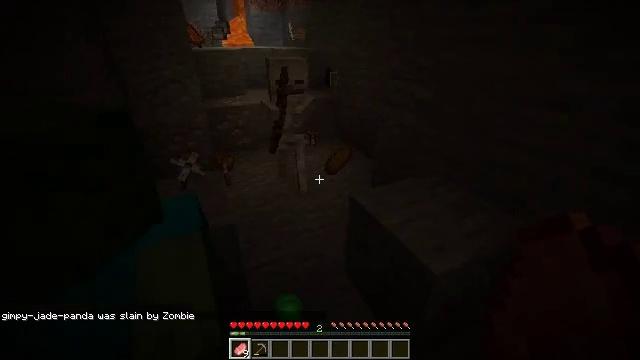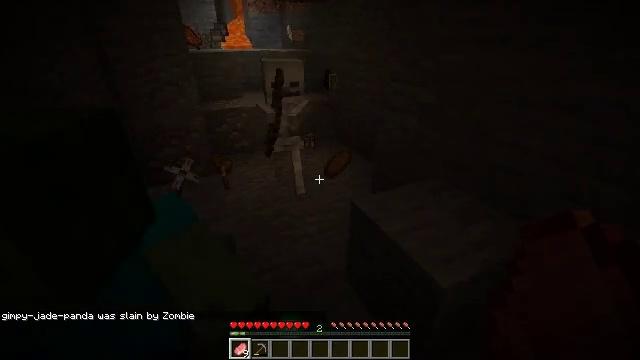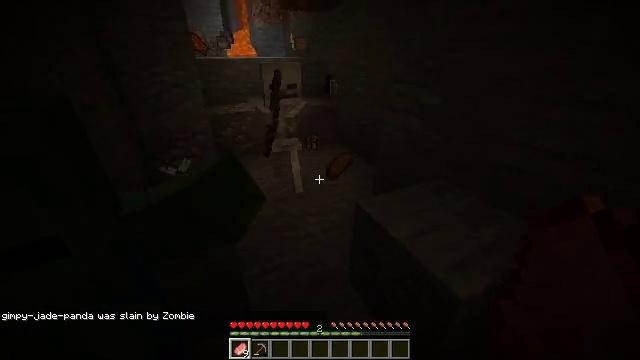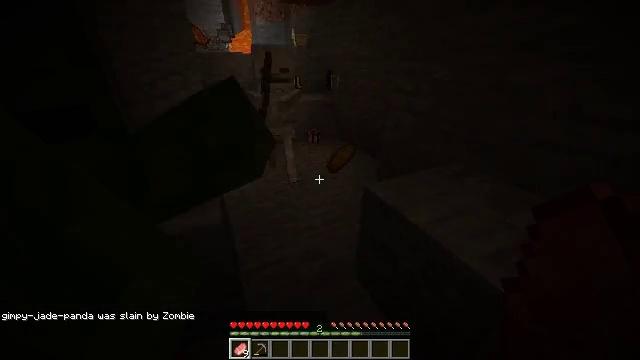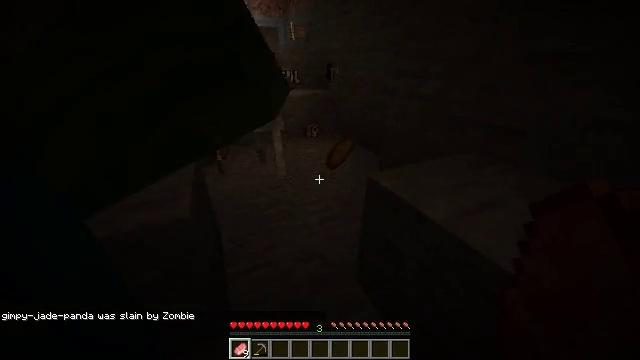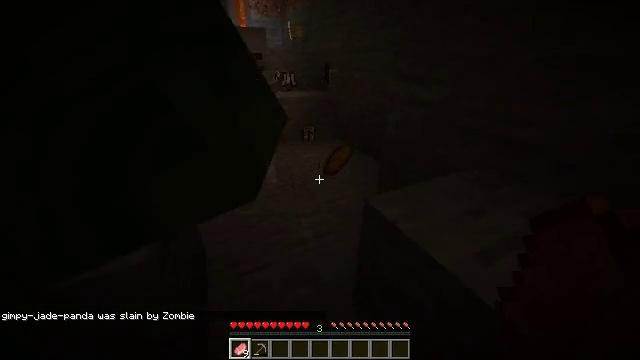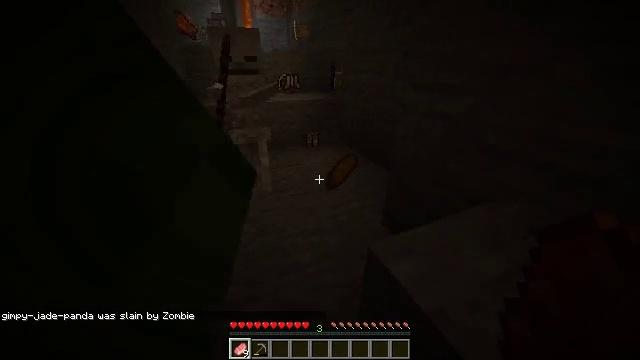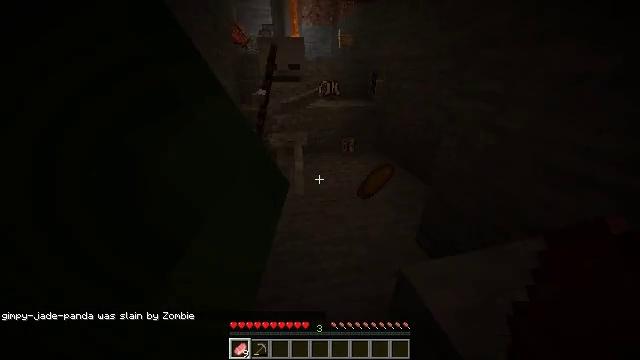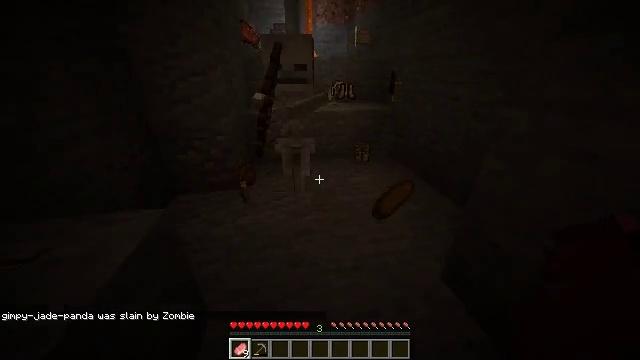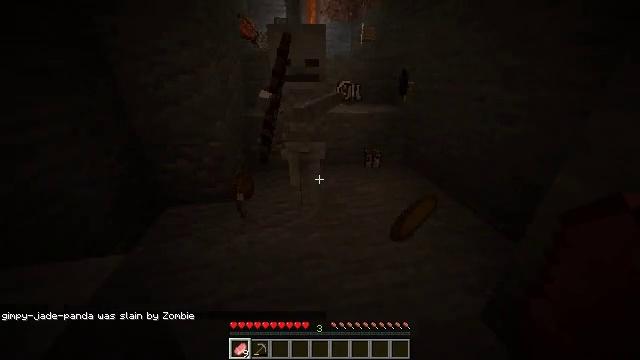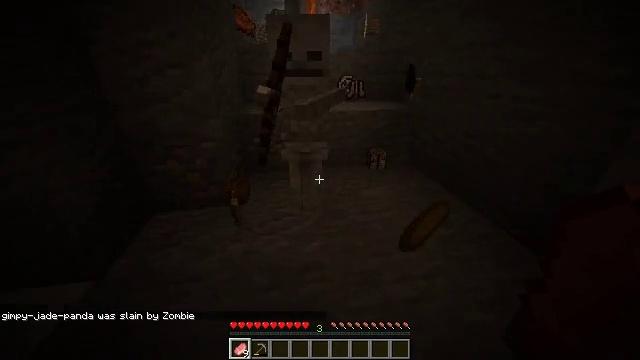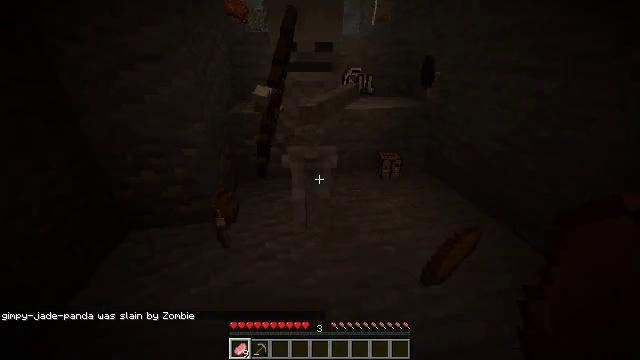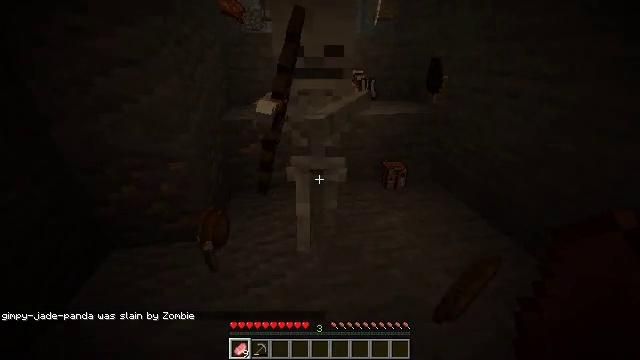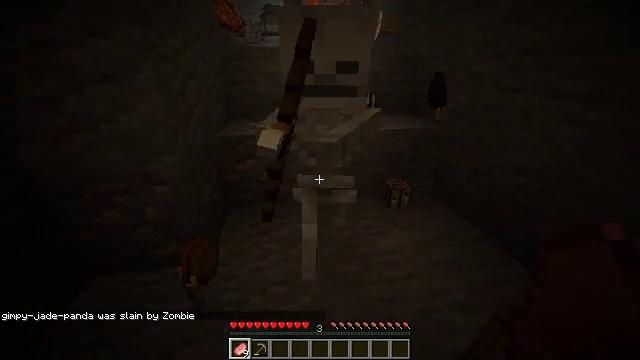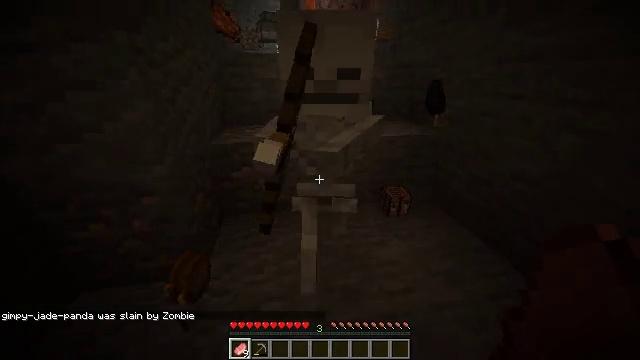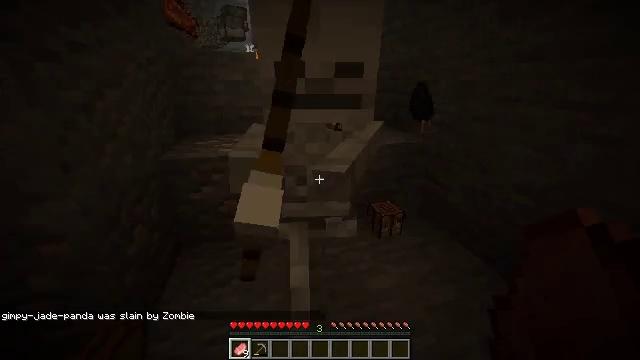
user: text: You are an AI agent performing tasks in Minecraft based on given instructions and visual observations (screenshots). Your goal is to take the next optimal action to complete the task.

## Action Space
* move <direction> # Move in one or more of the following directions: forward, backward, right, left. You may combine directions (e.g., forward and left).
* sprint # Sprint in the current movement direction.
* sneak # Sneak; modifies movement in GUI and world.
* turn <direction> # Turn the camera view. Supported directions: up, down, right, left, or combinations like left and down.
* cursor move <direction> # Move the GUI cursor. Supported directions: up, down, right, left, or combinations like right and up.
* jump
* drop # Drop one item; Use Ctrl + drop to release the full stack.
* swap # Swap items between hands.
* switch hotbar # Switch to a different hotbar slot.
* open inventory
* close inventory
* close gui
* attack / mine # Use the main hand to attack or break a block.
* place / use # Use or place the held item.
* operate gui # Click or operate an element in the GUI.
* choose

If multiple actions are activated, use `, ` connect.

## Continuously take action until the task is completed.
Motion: motion action
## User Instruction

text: Combat enemy.
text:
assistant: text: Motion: move forward, sprint
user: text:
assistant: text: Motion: move forward, sprint
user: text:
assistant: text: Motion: move forward, sprint
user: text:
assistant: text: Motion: move forward, sprint
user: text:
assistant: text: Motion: move forward, sprint
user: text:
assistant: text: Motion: move forward, sprint, turn left
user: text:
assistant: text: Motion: move forward, sprint, turn left and up
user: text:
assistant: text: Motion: move forward, sprint, turn left
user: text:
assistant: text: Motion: move forward, sprint
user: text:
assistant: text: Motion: move forward, sprint
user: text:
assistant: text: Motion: move forward, sprint
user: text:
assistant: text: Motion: move forward, sprint
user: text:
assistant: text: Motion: move forward, sprint, turn up
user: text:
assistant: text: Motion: move forward, sprint, turn up
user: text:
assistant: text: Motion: move forward, sprint, turn right and up
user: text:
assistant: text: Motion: move forward, sprint, turn right and up
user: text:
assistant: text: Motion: move forward, sprint
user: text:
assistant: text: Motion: move forward, sprint, turn up
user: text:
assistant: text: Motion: move forward, sprint, turn left and up
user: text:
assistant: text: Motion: move forward, sprint
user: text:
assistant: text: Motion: move forward, sprint
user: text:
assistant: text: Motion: move forward, sprint
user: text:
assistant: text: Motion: move forward, sprint, turn left, jump
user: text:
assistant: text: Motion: move forward, sprint, jump
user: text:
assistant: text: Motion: move forward, sprint, jump
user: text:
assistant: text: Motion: move forward, sprint, jump
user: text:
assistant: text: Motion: move forward, sprint, jump
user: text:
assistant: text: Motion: move forward, sprint, jump
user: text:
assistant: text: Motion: move forward, sprint
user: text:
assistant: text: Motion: move forward, sprint, turn left